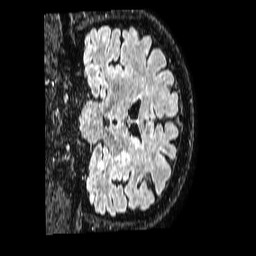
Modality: FLAIR
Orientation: coronal
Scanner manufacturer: philips
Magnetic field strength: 1.5 T
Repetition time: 4.8 s
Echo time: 0.3 s